Current action and preconditions to check: trajectory_clear

Your task: For each precondition in the list above, predict whether it will hold at this action.

Consider the current scene as observed from the mobile robot's camera, and analyze the predicted future states of all dynamic agents (e.g., people, animals, vehicles, or any moving entities) within the NEXT SECOND.

IMPORTANT: Only answer "very likely" if you are absolutely certain—based on strong, clear evidence—that a dynamic agent will violate the precondition in the predicted future state. Do NOT answer "very likely" for unlikely, ambiguous, or low-probability risks.

Ask yourself for each precondition: Is there a high probability, with clear and convincing evidence, that the predicted future states of any dynamic agent will interfere with the predicted future state of the currently executing action within the NEXT SECOND, causing that precondition to fail?

Assess the risk level based on these predictions. Use "likely" or "very likely" if motions create a clear risk of interference.

Use "neutral" or "improbable" if agents are nearby but their predicted paths are clearly diverging or non-conflicting.

Failure Risk Categories: "very improbable", "improbable", "neutral", "likely", "very likely"

Answer Format: Output ONLY the probability_of_failure value from these categories: "very improbable", "improbable", "neutral", "likely", "very likely"

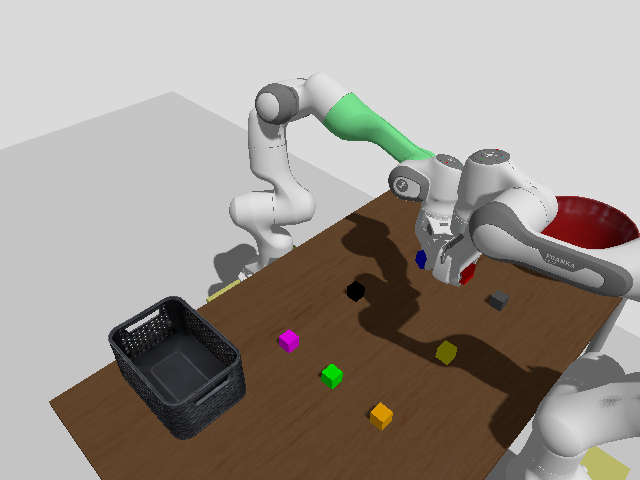

Answer: improbable